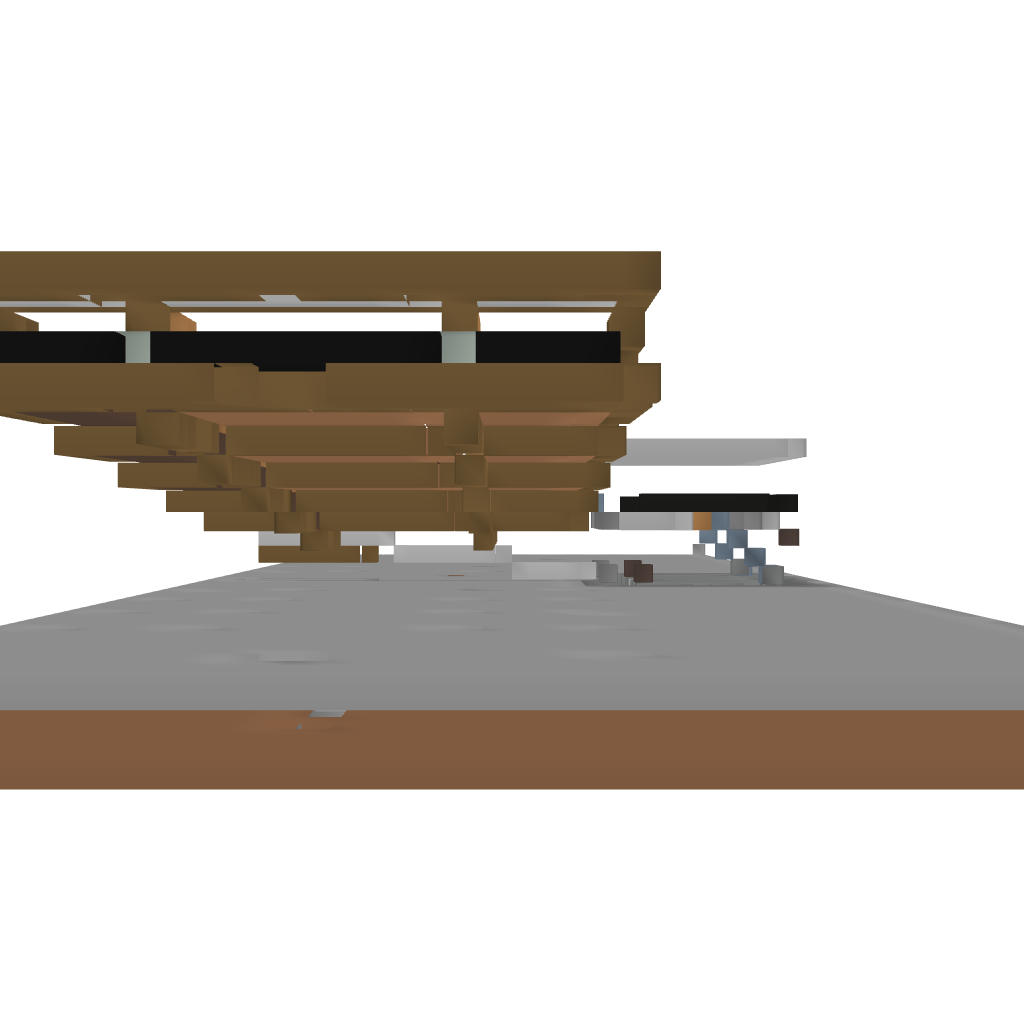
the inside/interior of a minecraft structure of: Semi-AutoFarm